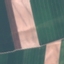
Land use / land cover: AnnualCrop